Question: I'm using react-toastify to pop up an error message. Why do I get this error?
> TypeError: Object(...) is not a function
useToastContainer
E:/Courses/programing/Code with Mosh/Front End/Mastering React/08 - Calling Backend Services (01h42m)/Section 8- Calling Backend Services/start/http-app/node_modules/react-toastify/dist/react-toastify.esm.js:866

Once I remove 'ToastContainer' component everything works normally. What should I do to get rid of this error, and why do I get it?
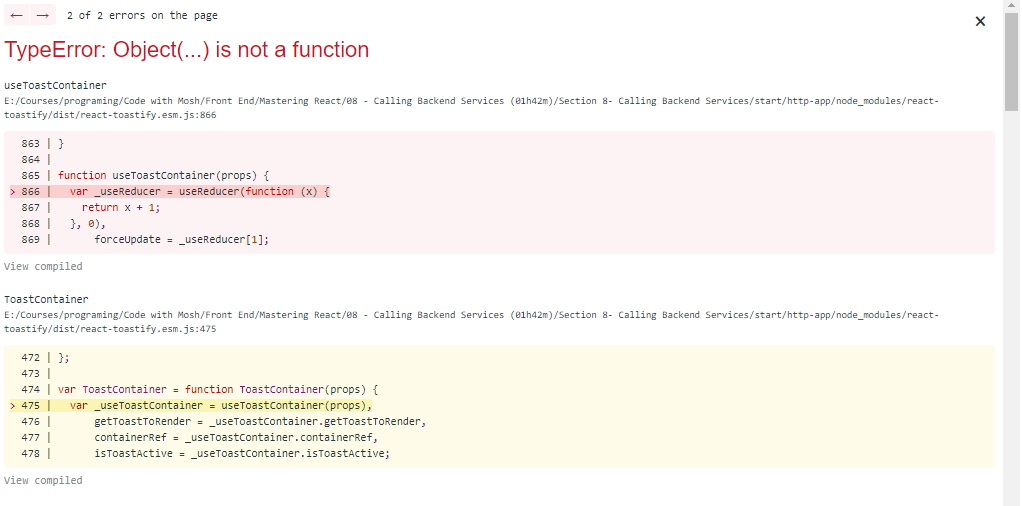
Answer: I got the same problem here, I guess we are both using the newest version of react-toastify, but after I change the version with 4.1 (which the instructor is using) and it solved !
First, you need :
> npm uninstall react-toastify --save
Then, reinstall it with the version 4.1
> npm i react-toastify@4.1